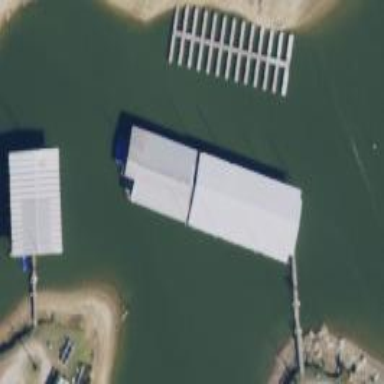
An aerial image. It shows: Slipway on leisure land.